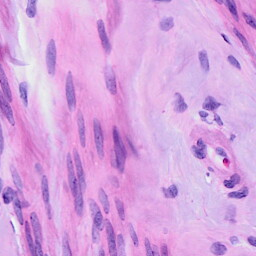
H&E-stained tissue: Ovarian